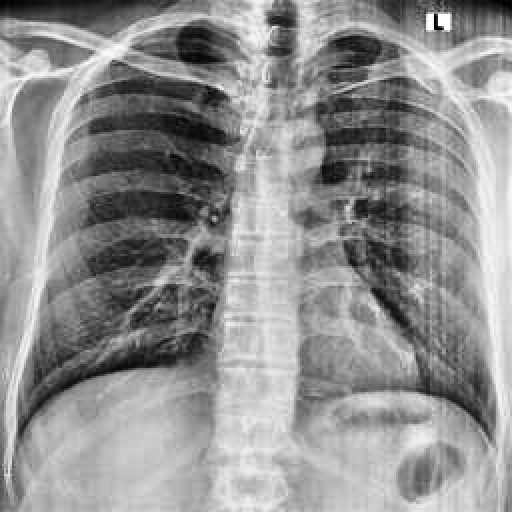
Finding: NORMAL